Field crop: tomato
Growth stage: 2
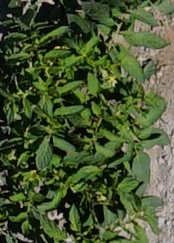
Species: tomato